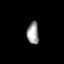
Tissue: prostate
Cell type: Fibroblasts
Senescence score: 0.875
Nuclear area (px): 253
Mean DAPI intensity: 157.553